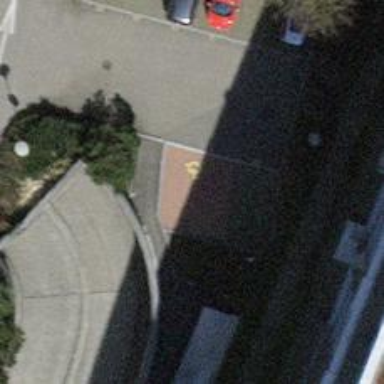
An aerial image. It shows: Parking space designated for disabled individuals.